Interaction volume radius: 10 \u00c5
Interaction volume height: 15 \u00c5
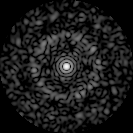
Disorder parameter: 0.806